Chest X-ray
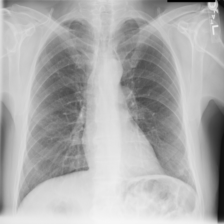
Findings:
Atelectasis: negative
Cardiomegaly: negative
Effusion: negative
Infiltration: negative
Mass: negative
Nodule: negative
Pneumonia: negative
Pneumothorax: negative
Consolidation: negative
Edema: negative
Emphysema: negative
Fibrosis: negative
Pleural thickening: negative
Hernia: negative